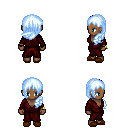
a pixel art fantasy rpg character, female body template, human, dark skin, red robe, teal pants, white cyan left-swept hairstyle, bracelets, brown slippers, four views (front, back, left, right), 2x2 character sprite sheet, small pixel art, hard edges, no anti-aliasing